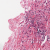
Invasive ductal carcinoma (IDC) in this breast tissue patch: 1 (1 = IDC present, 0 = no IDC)